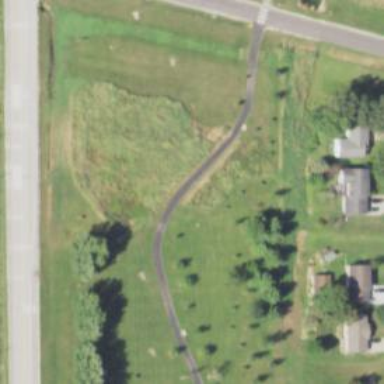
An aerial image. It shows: Disc golf hole.